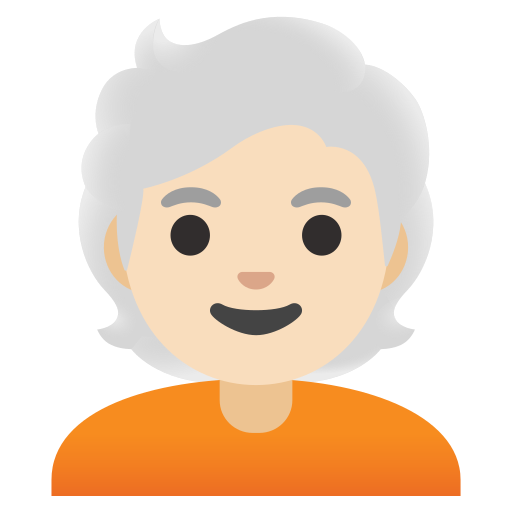
Emoji: 🧑🏻‍🦳